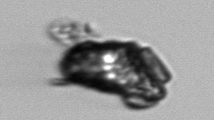
Label: Delphineis